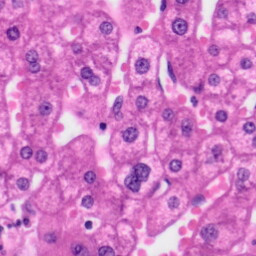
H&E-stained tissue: Liver